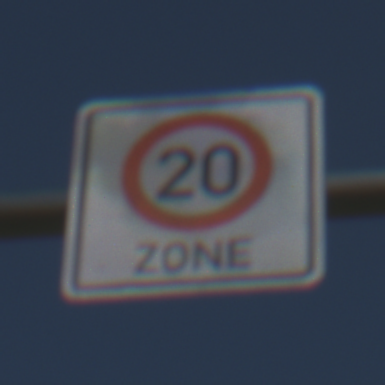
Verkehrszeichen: BeginnZone20
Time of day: Midday
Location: Outdoor (Nature)
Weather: Clear
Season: NotSpecified
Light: Natural